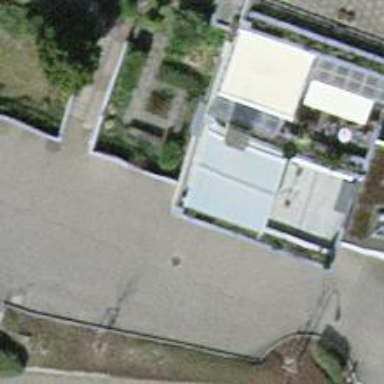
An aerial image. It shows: Terrace building.